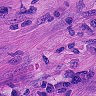
Metastatic tissue present: yes